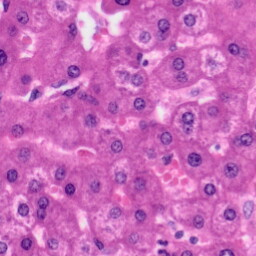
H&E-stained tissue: Liver